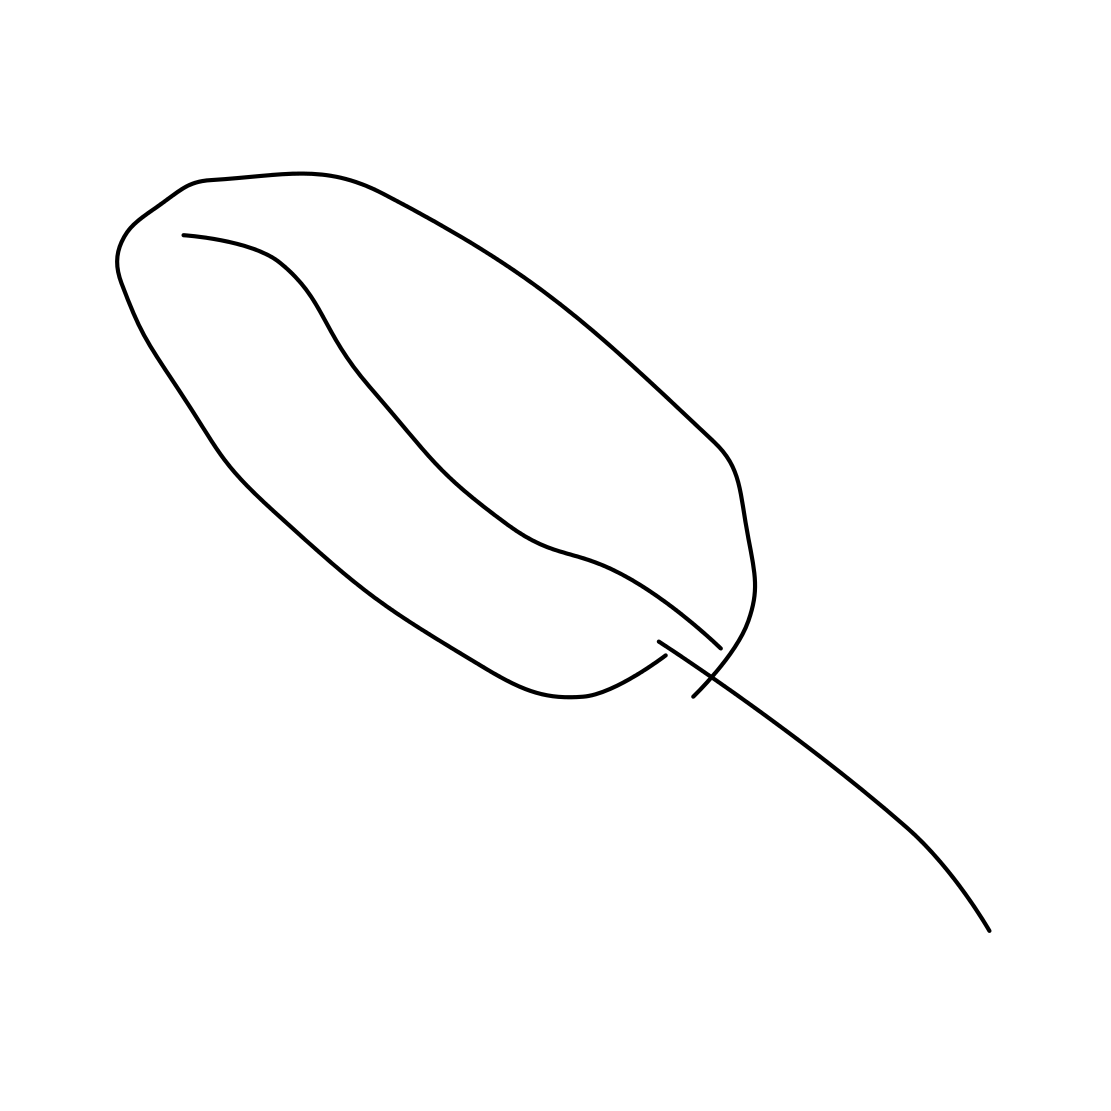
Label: feather